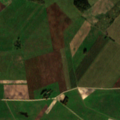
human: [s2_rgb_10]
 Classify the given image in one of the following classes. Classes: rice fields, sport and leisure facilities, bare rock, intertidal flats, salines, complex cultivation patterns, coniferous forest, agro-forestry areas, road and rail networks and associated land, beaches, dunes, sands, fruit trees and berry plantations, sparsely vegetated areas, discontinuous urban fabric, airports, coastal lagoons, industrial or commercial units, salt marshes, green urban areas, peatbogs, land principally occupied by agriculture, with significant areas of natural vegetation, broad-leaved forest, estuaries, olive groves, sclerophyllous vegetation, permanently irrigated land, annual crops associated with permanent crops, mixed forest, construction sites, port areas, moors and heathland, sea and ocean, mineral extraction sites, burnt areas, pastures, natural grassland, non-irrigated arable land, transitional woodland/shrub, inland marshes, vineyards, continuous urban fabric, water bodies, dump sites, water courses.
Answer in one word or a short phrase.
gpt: non-irrigated arable land